Field crop: maize
Growth stage: 2
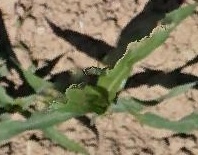
Species: maize